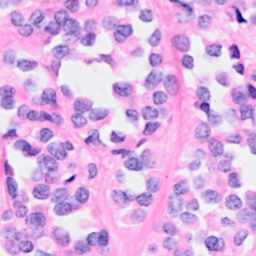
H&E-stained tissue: Breast